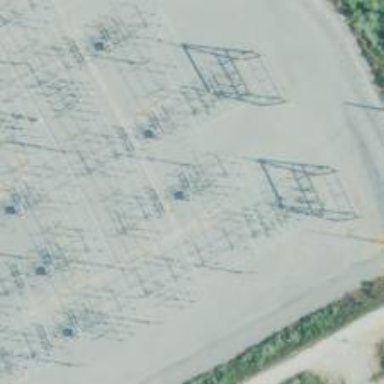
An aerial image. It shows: Switch for power supply.